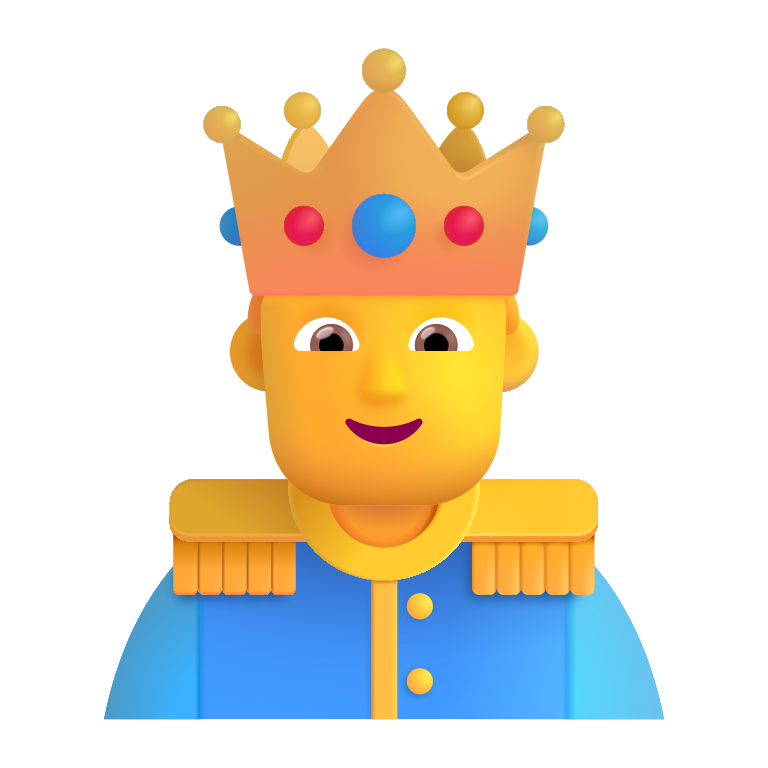
prince color default